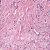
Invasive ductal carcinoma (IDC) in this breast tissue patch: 0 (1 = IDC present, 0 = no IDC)